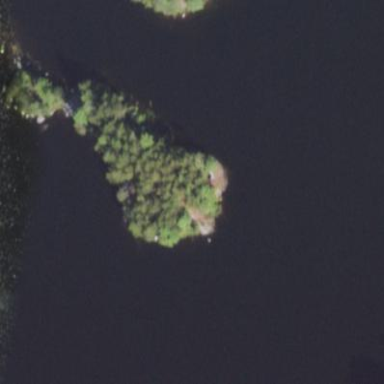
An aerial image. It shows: Islet.